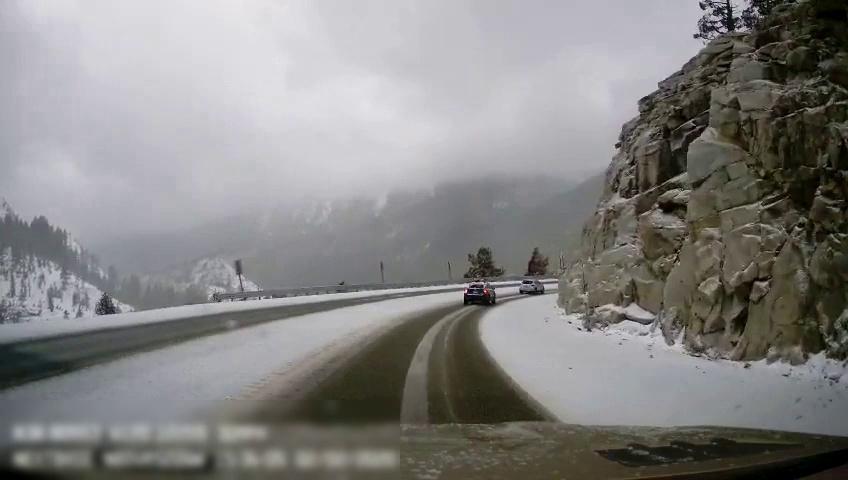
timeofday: Day
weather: Snowy
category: Drivable Space
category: Vehicles | Car
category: Vehicles | Car
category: Lanes | Current Lane